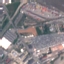
Land use / land cover class: Industrial